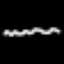
Label: squiggle